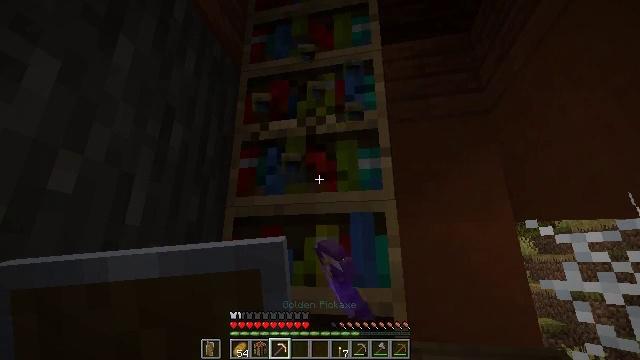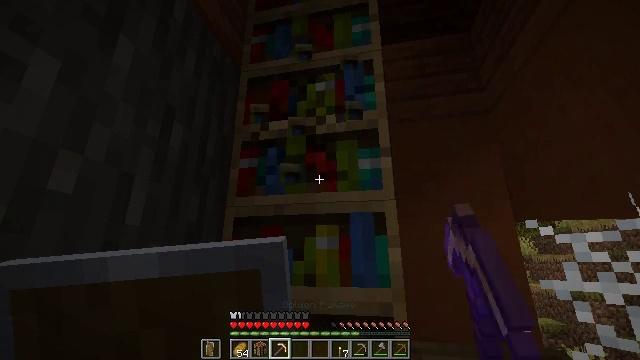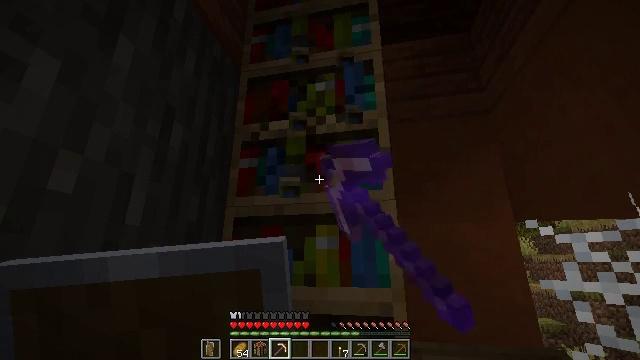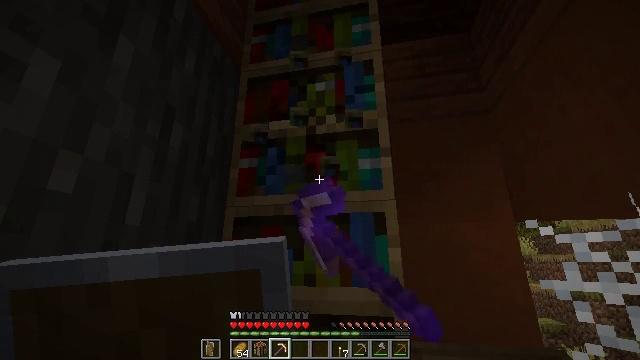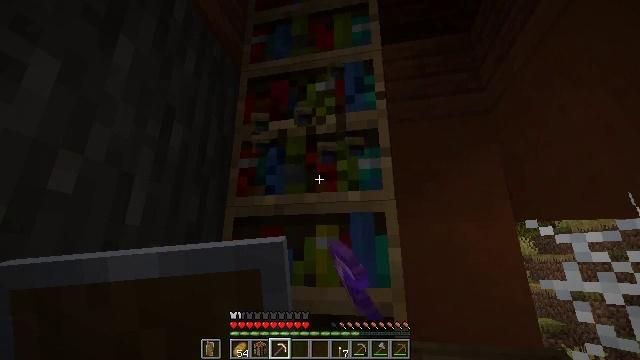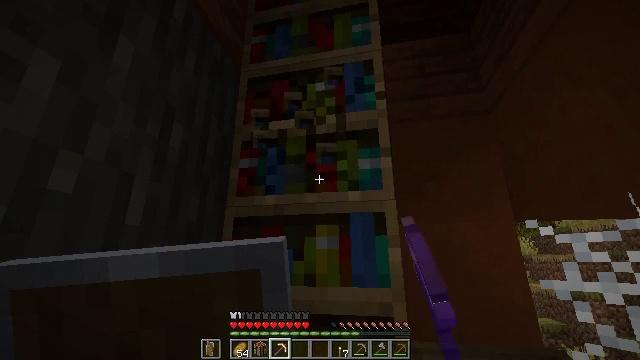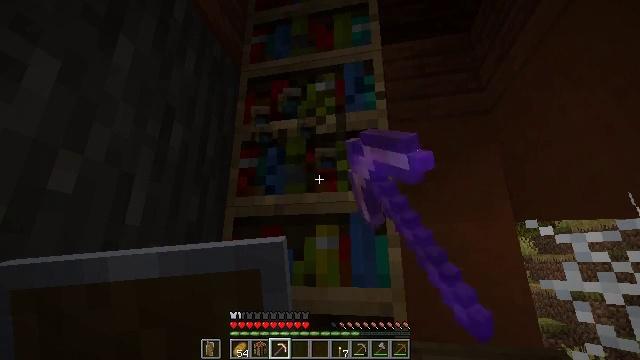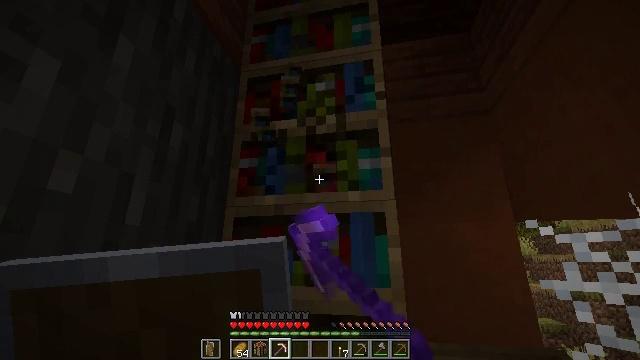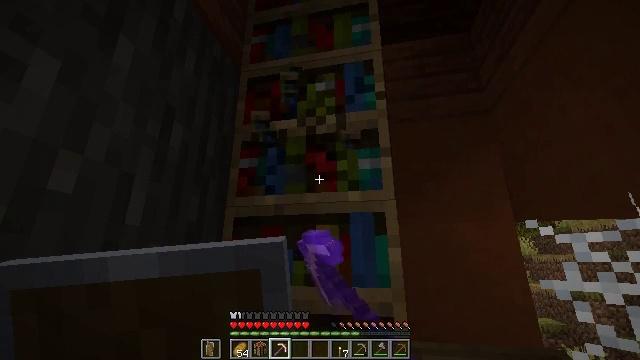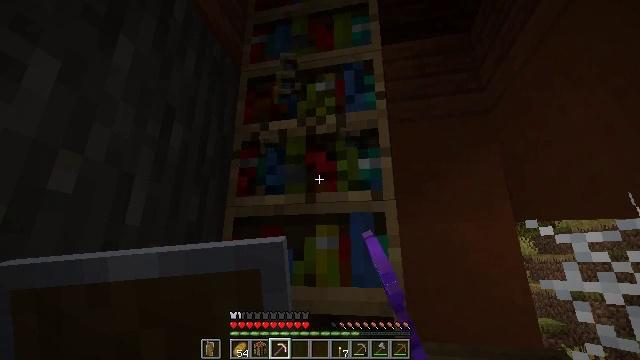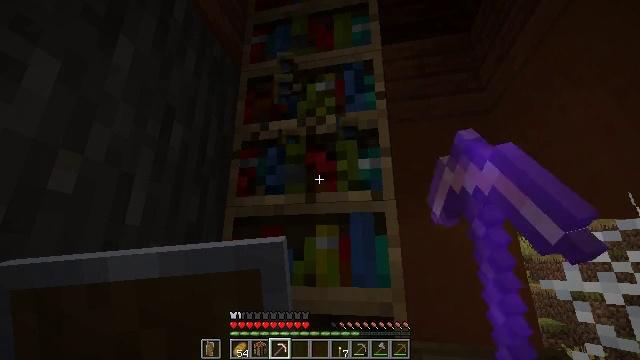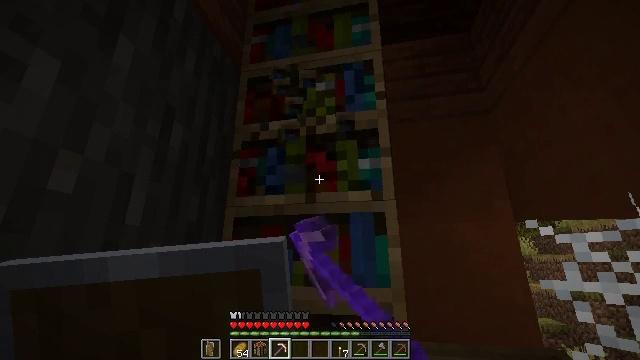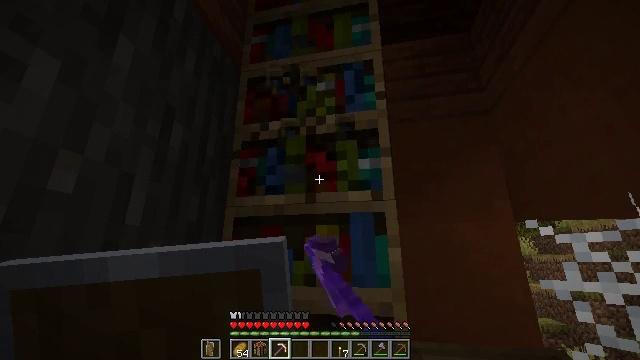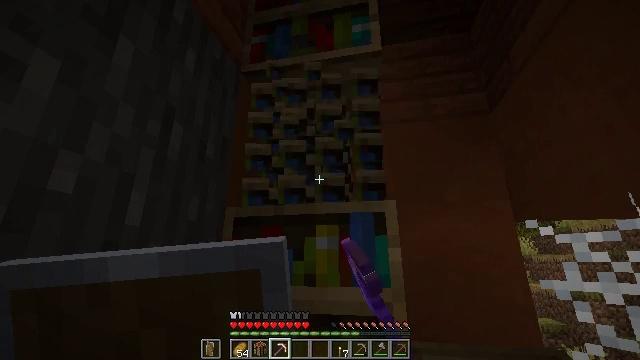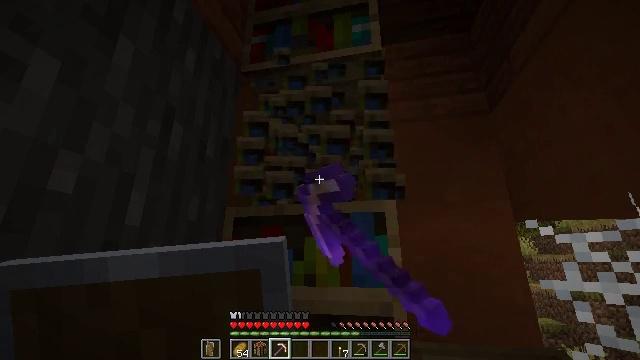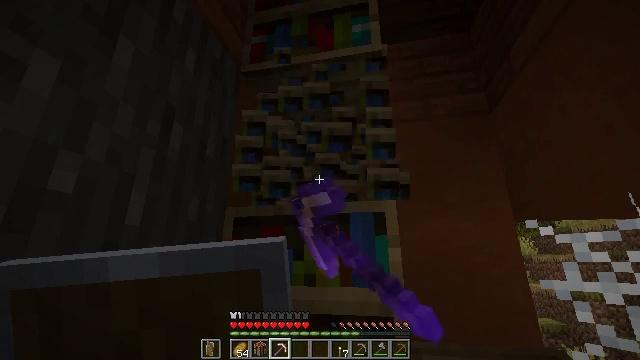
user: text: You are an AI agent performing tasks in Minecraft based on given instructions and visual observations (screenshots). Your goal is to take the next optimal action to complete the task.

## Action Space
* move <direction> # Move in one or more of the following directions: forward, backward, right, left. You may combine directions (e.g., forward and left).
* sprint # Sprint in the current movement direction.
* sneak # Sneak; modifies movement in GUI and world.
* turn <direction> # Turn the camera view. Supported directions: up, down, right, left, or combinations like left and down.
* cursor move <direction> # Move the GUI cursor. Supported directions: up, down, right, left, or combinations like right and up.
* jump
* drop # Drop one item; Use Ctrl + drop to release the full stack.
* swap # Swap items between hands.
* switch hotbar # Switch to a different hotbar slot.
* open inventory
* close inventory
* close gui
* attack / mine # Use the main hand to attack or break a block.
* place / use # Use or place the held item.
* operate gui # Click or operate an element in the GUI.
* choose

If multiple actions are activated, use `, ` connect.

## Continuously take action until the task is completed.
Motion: motion action
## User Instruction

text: Attack the bookshelf to recycle it.
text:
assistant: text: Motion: attack / mine
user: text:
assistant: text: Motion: attack / mine
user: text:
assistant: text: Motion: attack / mine
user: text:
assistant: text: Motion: attack / mine
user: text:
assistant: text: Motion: attack / mine
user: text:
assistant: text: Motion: attack / mine
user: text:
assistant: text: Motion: attack / mine
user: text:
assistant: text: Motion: attack / mine
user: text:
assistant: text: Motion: attack / mine
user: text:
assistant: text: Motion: attack / mine
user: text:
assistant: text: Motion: attack / mine
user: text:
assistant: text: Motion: attack / mine
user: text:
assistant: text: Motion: attack / mine
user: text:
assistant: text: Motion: attack / mine
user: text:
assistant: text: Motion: attack / mine
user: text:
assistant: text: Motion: attack / mine
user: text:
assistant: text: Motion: attack / mine
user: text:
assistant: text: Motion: attack / mine
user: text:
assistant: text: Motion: attack / mine
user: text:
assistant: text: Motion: no_op
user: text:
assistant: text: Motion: no_op
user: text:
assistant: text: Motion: no_op
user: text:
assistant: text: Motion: no_op
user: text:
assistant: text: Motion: no_op
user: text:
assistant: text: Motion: no_op
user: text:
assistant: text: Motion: no_op
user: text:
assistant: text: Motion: no_op
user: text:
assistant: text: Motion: no_op
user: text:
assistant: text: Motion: no_op
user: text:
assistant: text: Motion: no_op